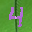
Label: 4